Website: home-depot
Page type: payment
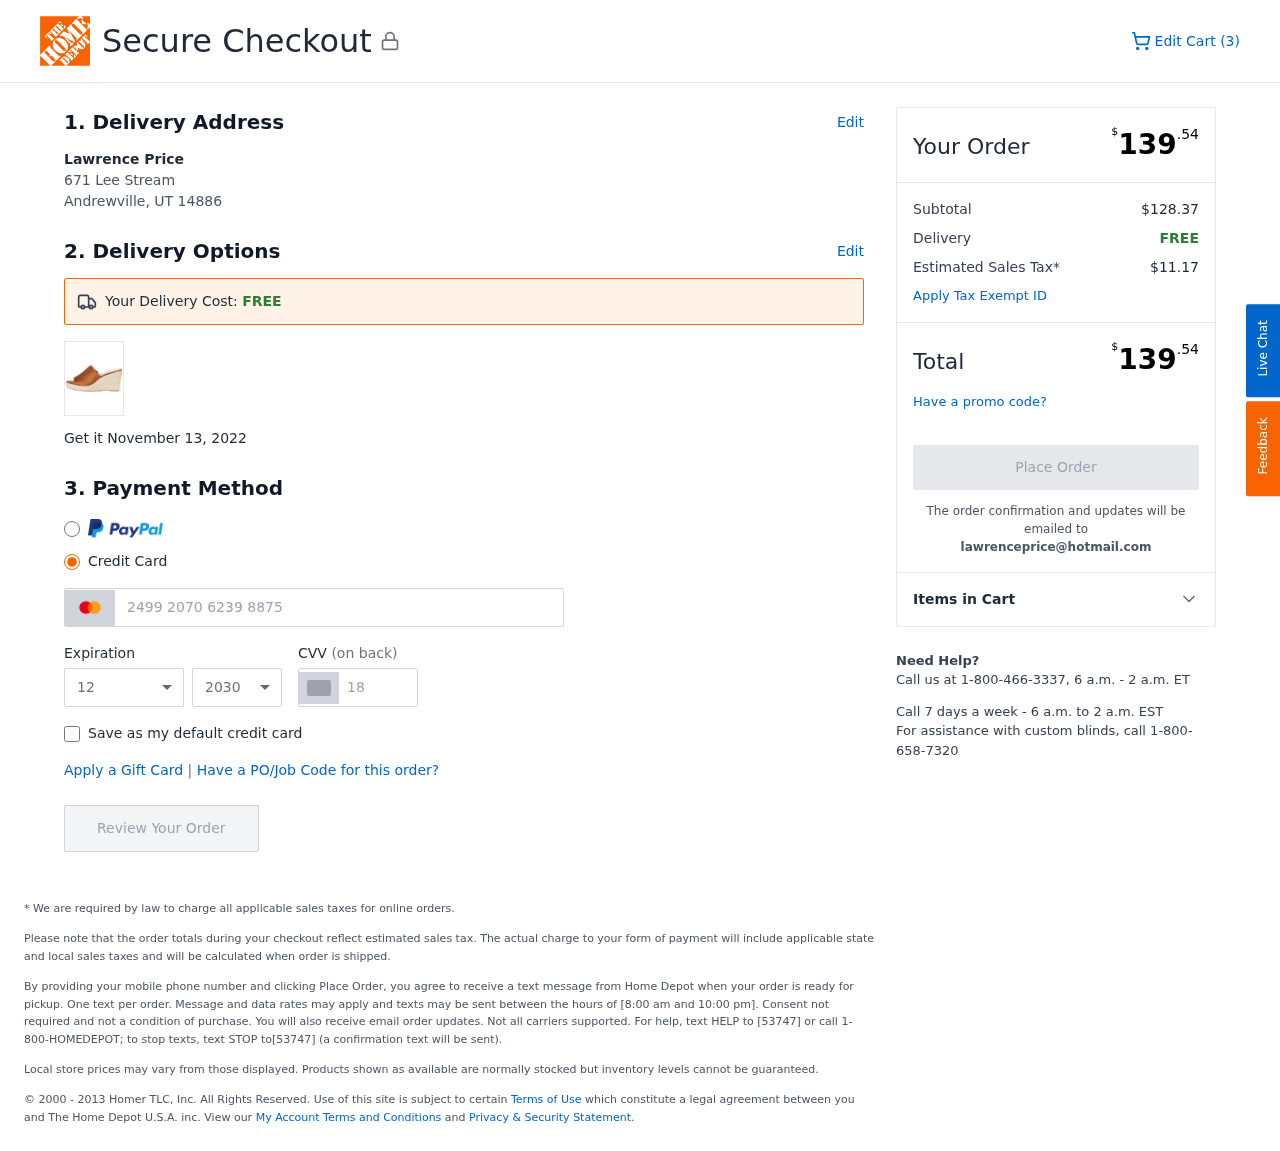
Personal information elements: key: PII_CARD_CVV
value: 187
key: PII_CARD_EXPIRY_MONTH
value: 12
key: PII_CARD_EXPIRY_YEAR
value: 30
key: PII_CARD_NUMBER
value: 2499 2070 6239 8875
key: PII_CITY_STATE_ZIP
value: Andrewville, UT 14886
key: PII_EMAIL
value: lawrenceprice@hotmail.com
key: PII_FULLNAME
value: Lawrence Price
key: PII_STREET
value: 671 Lee Stream
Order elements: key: ORDER_NUM_ITEMS
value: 3
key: ORDER_DELIVERY_DATE
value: November 13, 2022
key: ORDER_TOTAL
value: $139.54
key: ORDER_SUBTOTAL
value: $128.37
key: ORDER_SHIPPING_COST
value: FREE
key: ORDER_TAX
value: $11.17